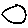
Label: circle